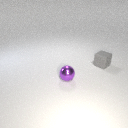
small purple metal sphere to the left of small gray rubber cube